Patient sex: M
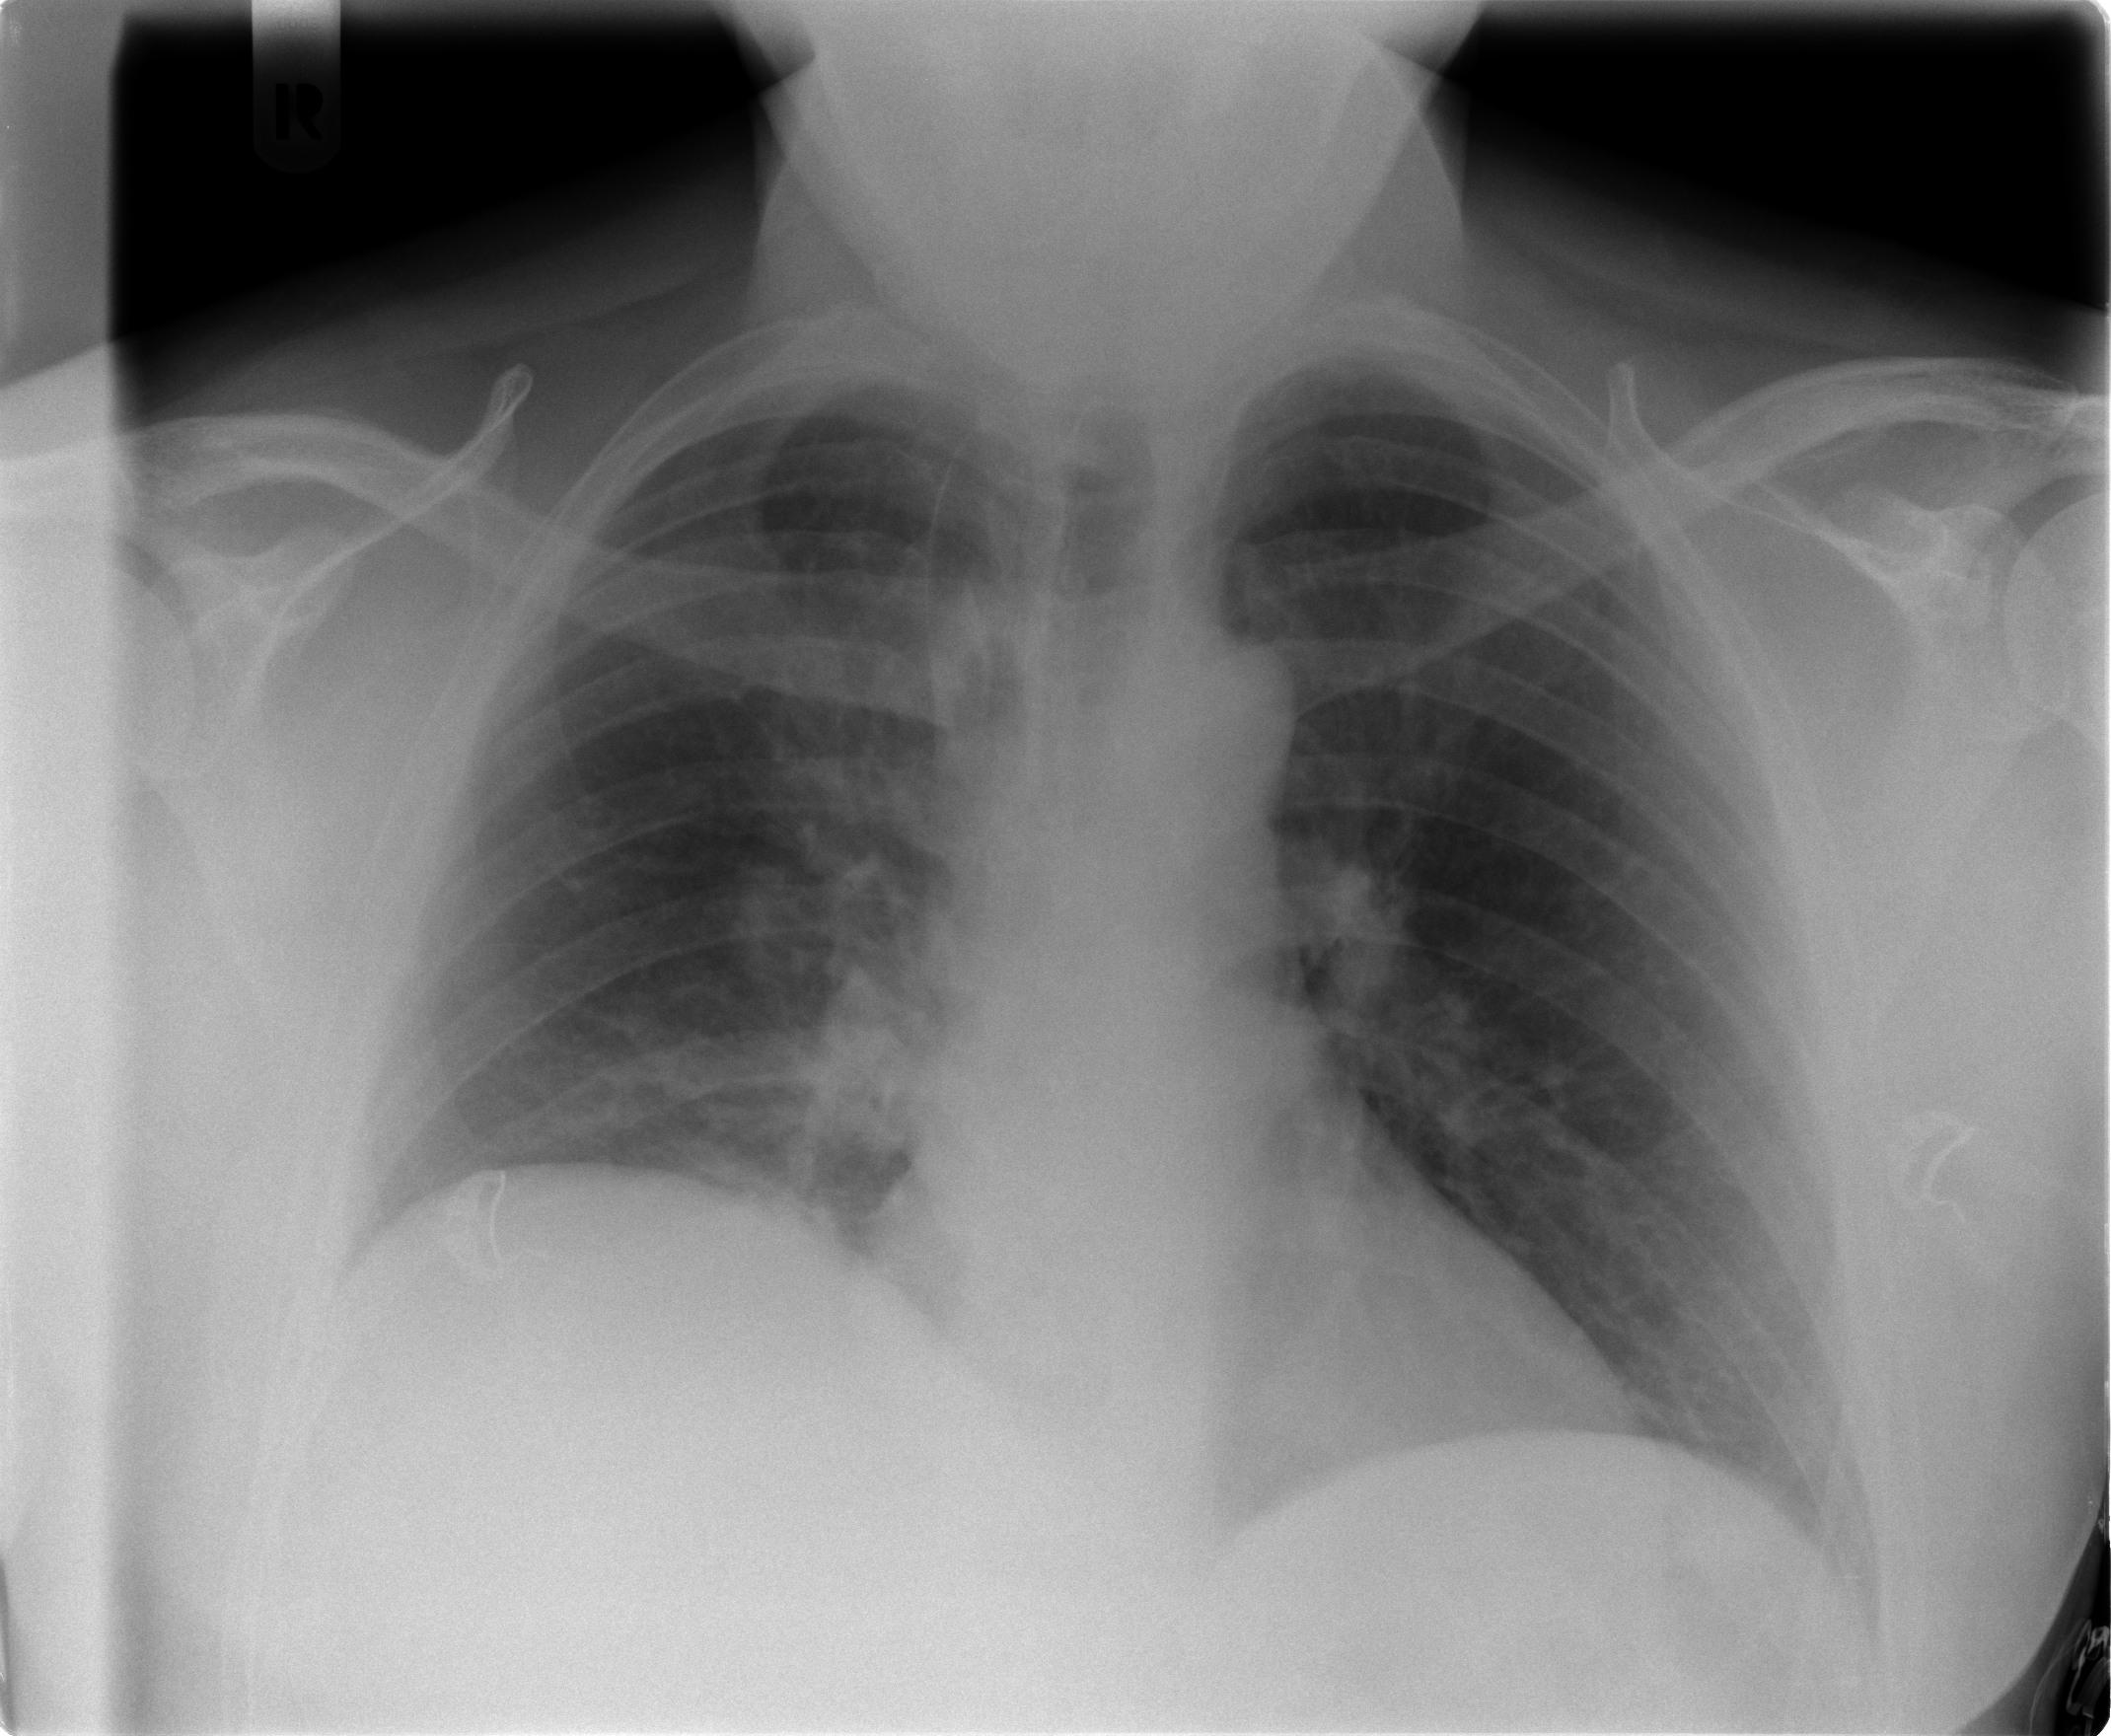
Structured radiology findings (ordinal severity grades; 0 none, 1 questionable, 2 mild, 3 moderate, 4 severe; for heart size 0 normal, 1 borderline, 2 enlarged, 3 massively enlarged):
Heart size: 0
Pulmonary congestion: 2
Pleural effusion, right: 0
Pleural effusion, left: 0
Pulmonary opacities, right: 0
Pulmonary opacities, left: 0
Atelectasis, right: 0
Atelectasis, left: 0